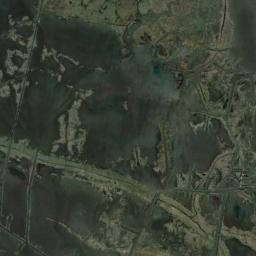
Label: wetland